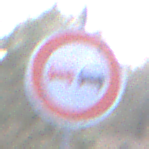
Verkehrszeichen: Ueberholverbot
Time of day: MorningAfternoon
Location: Outdoor (Nature)
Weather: PartlyCloudy
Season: NotSpecified
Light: Natural